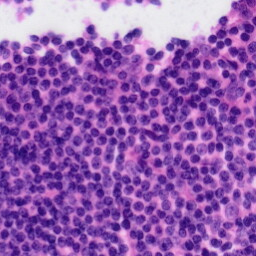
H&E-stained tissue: Tonsil